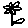
Label: flower